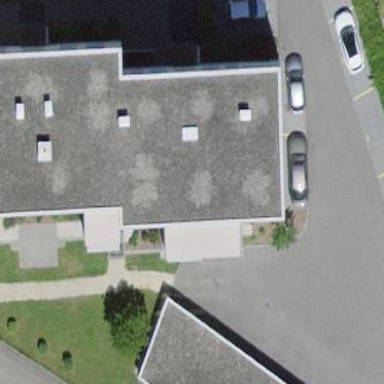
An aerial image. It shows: Apartment building with flat roof.